Question: Module's Hierarchy where uart_receiver.v=ModuleA, RSD.v=ModuleB, uart_transmitter.V=ModuleC

Suppose I want to Instantiate with inputs from different modules, B, and the name of inputs are: from and , from
'''
module A(
input wr_EN,
input rd_EN,
input DT,
output out
);
'''
I tried to do the below with no success, in ISE Xilinx with Verilog
'''
module B(...)
assign wr_EN = 1;
...
// Now call module A from B:
module A A_instance(.wr_EN(wr_EN) );
'''
'''
module C(...)
...
assign rd_EN = 0;
assign DT = 1;
....
// And then call module A from C
module A A_instance(.rd_EN(rd_EN), .DT(DT) );
'''
If I call module instances with same names the program doesn't make a second instance, despite the fact that I want one.
I searched but I haven't found similar example
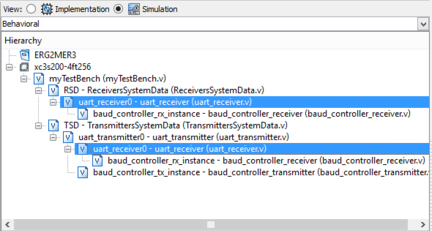
Answer: I tried to clean up your question but I'm still not sure you intend to have two instances of (one in the other in ) or if your are trying to share one instance of between and .
An instance represents a physical piece of hardware. The same instance cannot be shared between other module instances. You can route nets to connect instances. For example:
'''
module TOP(...);
...
A A_instance( .wr_EN(wr_EN), .rd_EN(rd_EN), .DT(DT), .out(out) );
B B_instance( .wr_EN(wr_EN), ... );
C C_instance( .rd_EN(rd_EN), .DT(DT), ... );
endmodule
'''
You can place inside of or and route the input from the other through a parent level.
'''
module B(
input rd_EN, // output for C connected at top
input DT, // output for C connected at top
...
);
...
assign wr_EN = 1;
A A_instance( .wr_EN(wr_EN), .rd_EN(rd_EN), .DT(DT), .out(out) );
endmodule
'''
'''
module C(
input wr_EN, // output for B connected at top
...
);
...
assign rd_EN = 0;
assign DT = 1;
A A_instance( .wr_EN(wr_EN), .rd_EN(rd_EN), .DT(DT), .out(out) );
endmodule
'''
If you placed an instance of in and , then you have two independent instances, even if the input are from a common source.